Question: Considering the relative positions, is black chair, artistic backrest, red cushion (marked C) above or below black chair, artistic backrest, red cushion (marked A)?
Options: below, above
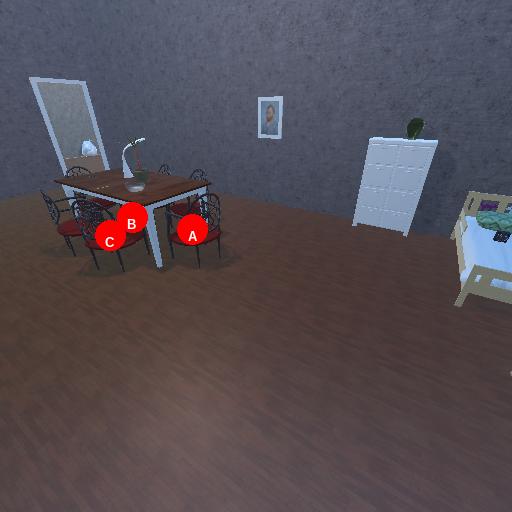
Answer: below